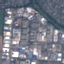
Land use / land cover: Industrial